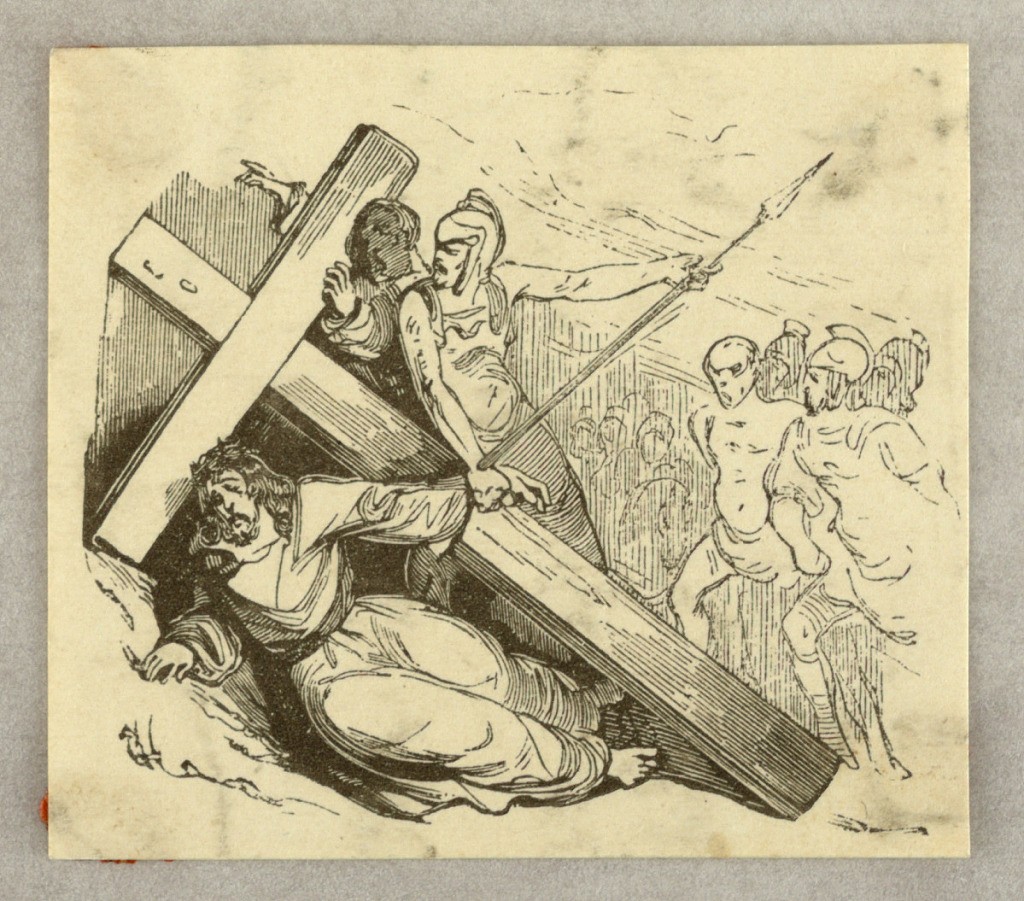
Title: Another Fall under the Cross
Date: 1840s
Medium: Wood engraving on paper
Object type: Print
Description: A soldier pulls the Lord up. The procession with one of the robbers is shown at right.